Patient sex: M
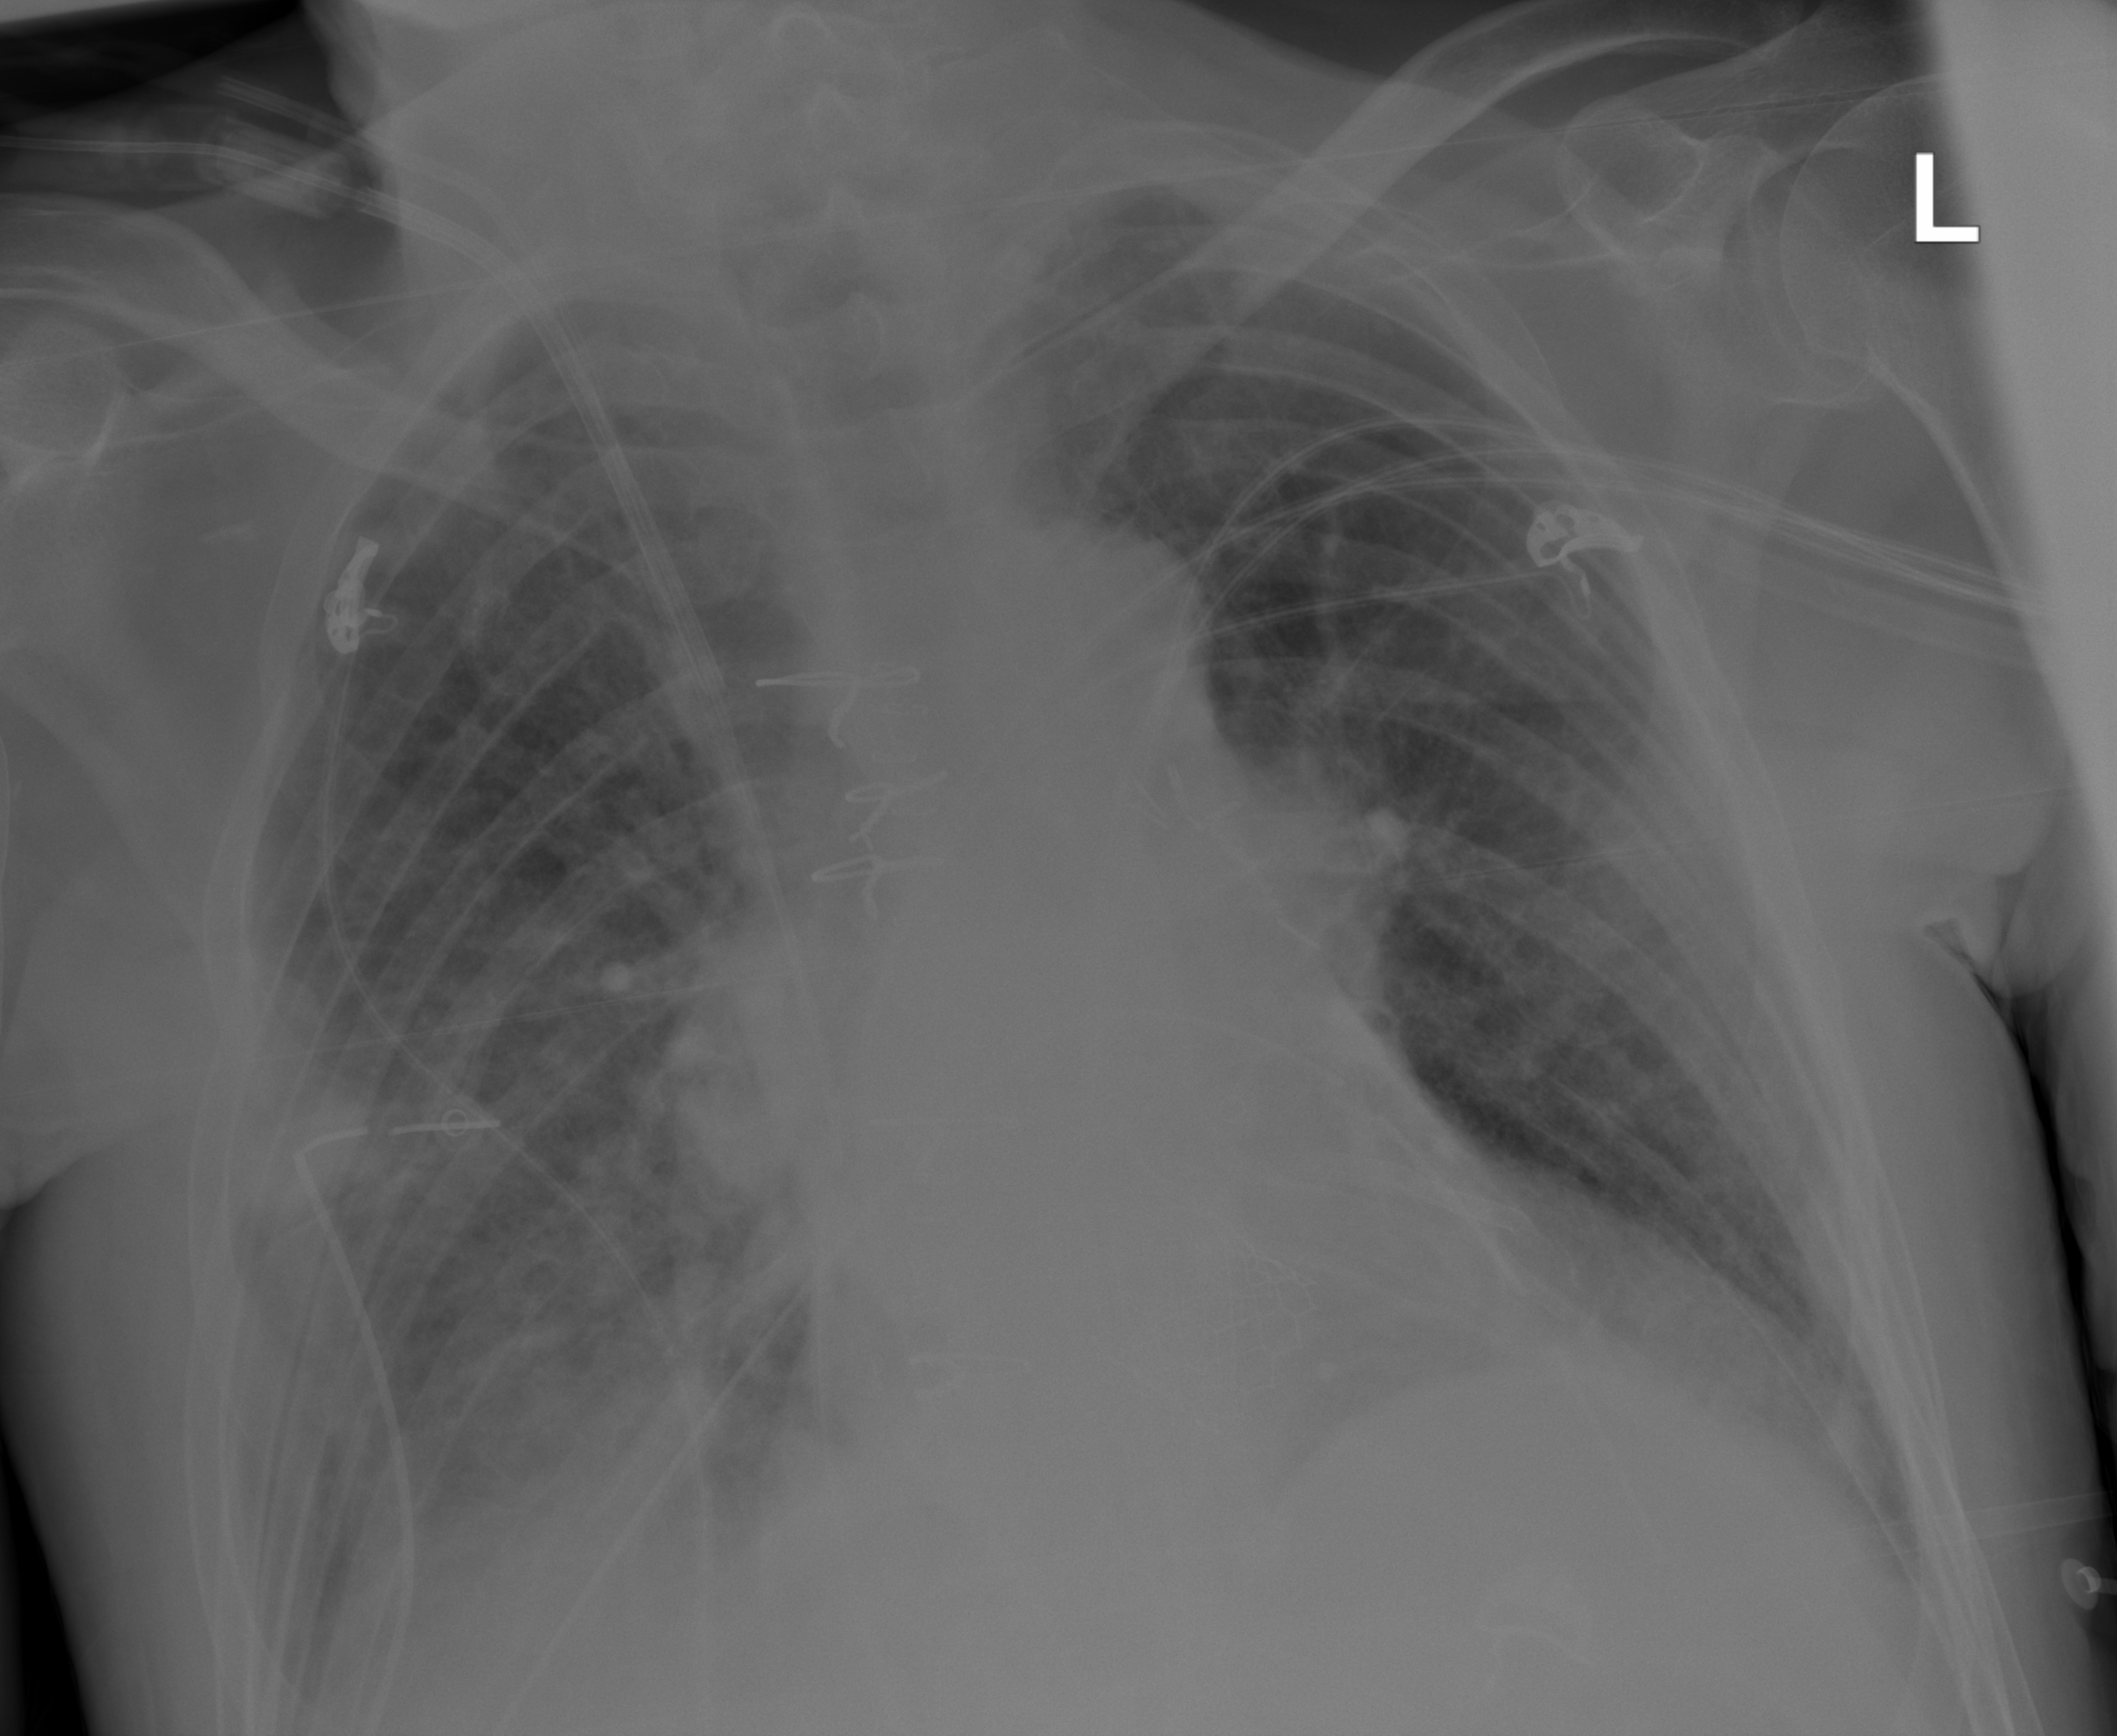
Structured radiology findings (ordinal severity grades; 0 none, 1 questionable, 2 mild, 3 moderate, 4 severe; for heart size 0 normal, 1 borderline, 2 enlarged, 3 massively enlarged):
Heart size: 2
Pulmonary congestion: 2
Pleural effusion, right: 0
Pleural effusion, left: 0
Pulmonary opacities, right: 0
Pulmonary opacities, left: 0
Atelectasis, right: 2
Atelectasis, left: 0